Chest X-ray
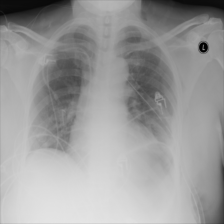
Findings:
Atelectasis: positive
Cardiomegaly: negative
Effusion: negative
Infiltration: negative
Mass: negative
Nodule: negative
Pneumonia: negative
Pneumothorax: negative
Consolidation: negative
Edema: negative
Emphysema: positive
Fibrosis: negative
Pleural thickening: negative
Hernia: negative